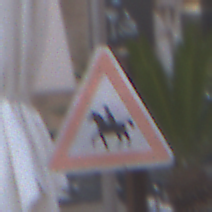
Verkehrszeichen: ReiterRechts
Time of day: MorningAfternoon
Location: Outdoor (Urban)
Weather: PartlyCloudy
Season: NotSpecified
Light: Natural